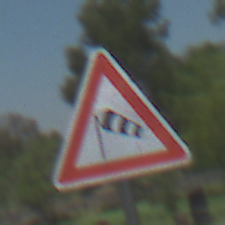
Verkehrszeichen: SeitenwindVonLinks
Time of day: Midday
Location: Outdoor (Nature)
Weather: Clear
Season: NotSpecified
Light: Natural